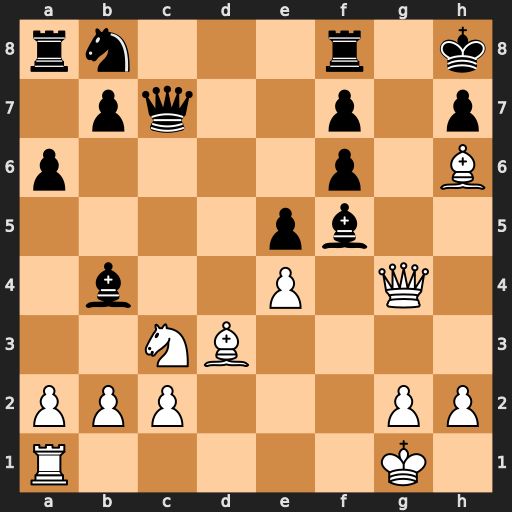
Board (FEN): rn3r1k/1pq2p1p/p4p1B/4pb2/1b2P1Q1/2NB4/PPP3PP/R5K1
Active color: w
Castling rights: -
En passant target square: -
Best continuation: Qg7#